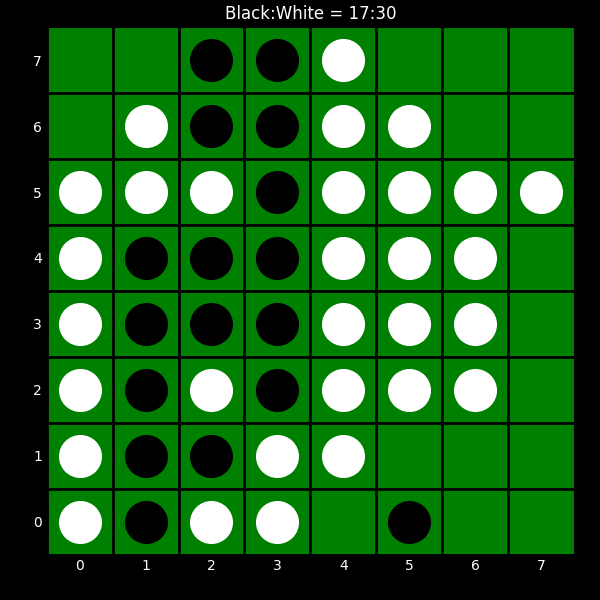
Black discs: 17
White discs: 30